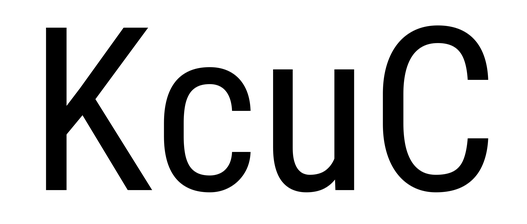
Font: Roboto_Condensed_Regular